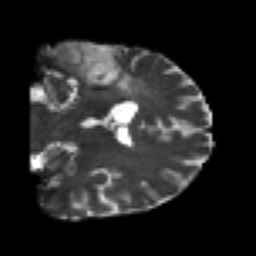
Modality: T2w
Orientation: coronal
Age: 43
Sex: male
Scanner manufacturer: siemens
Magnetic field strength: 3 T
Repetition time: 7.3 s
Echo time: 0.087 s